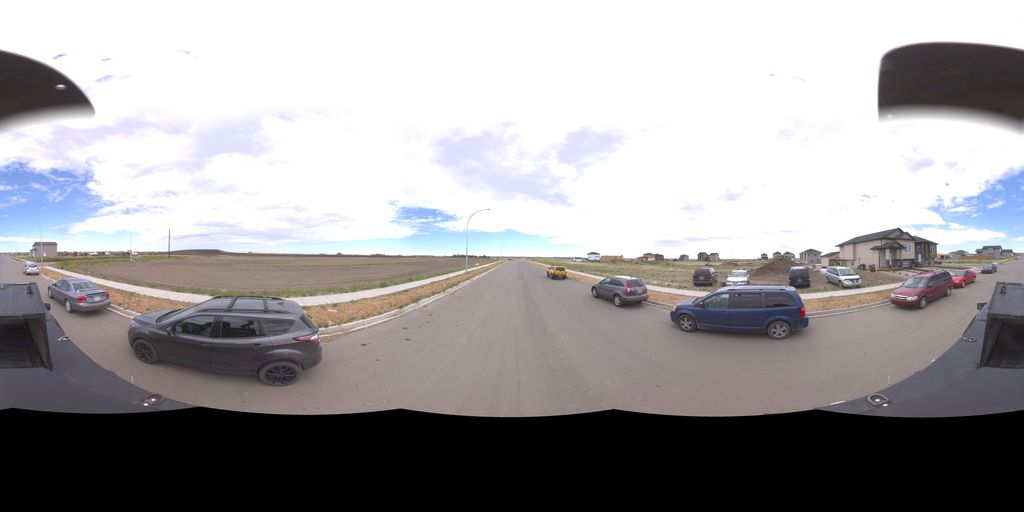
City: saskatoon